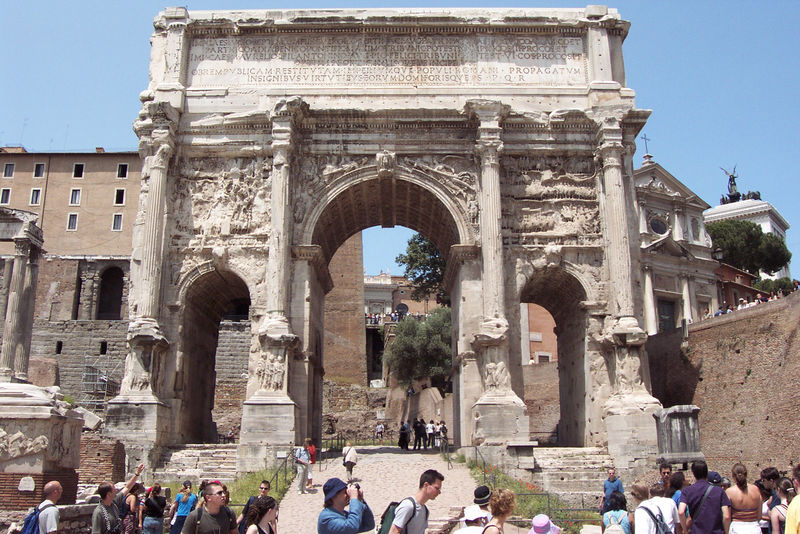
Titel: Forum Romanum: Triumphbogen des Septimius Severus
Standort: Rom, Forum Romanum (EU - I - Latium)
Schlagwörter: baum, blau, himmel, menschen, säulen, weg, architektur, stein, grümn, kirche, drei, relief, schrift, bogen, italien, treppe, inschrift, stufen, tor, foto, fotografie, antike, denkmal, rom, stadttor, triumph, tempel, römisch, forum romanum, kapitol, triumphbogen, cäsar, touristen, cesar, marmaor, capitol, trimphbogen